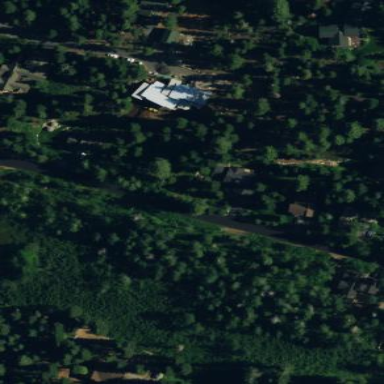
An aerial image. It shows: Evergreen woodland with needle-leaved trees.